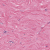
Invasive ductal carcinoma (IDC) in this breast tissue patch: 0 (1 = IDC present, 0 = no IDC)